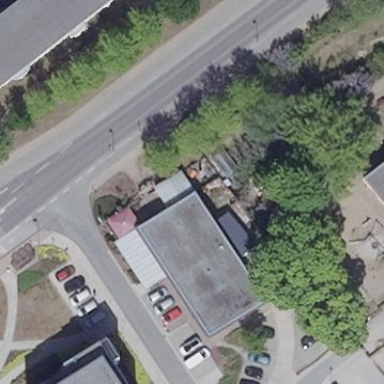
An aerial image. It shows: Building with saltbox-shaped roof.